Field crop: tomato
Growth stage: 1
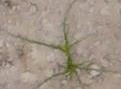
Species: cyperus